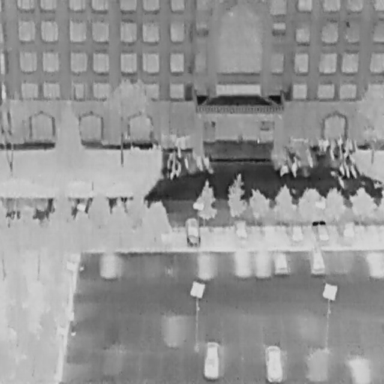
There are eight Cars in the infrared image.